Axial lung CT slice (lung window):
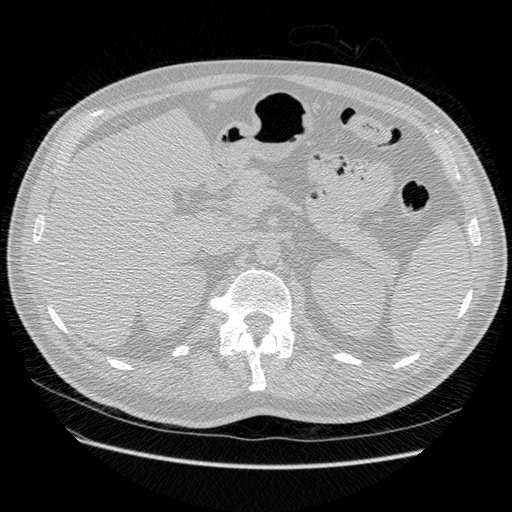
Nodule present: no